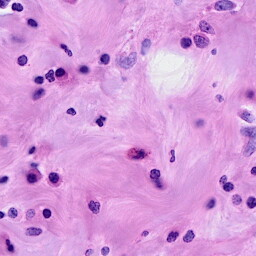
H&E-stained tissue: Breast